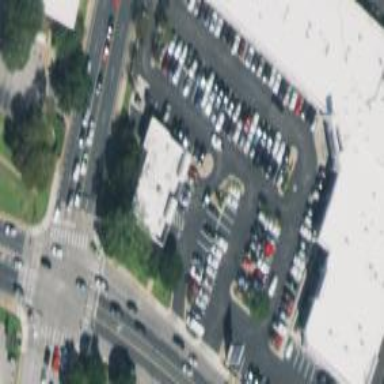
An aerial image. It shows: Parking area with asphalt surface.